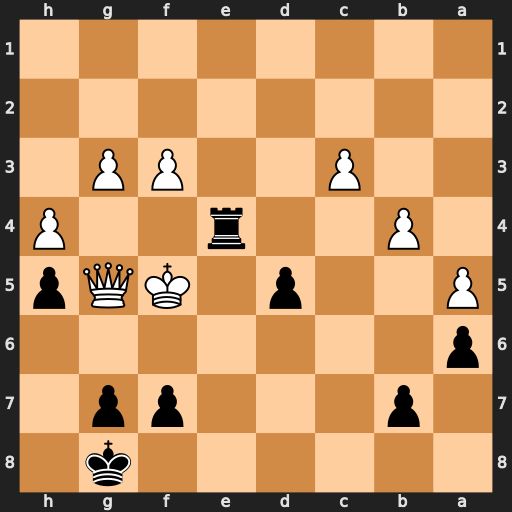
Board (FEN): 6k1/1p3pp1/p7/P2p1KQp/1P2r2P/2P2PP1/8/8
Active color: b
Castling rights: -
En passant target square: -
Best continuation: g6+ Qxg6+ fxg6+